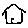
Label: house